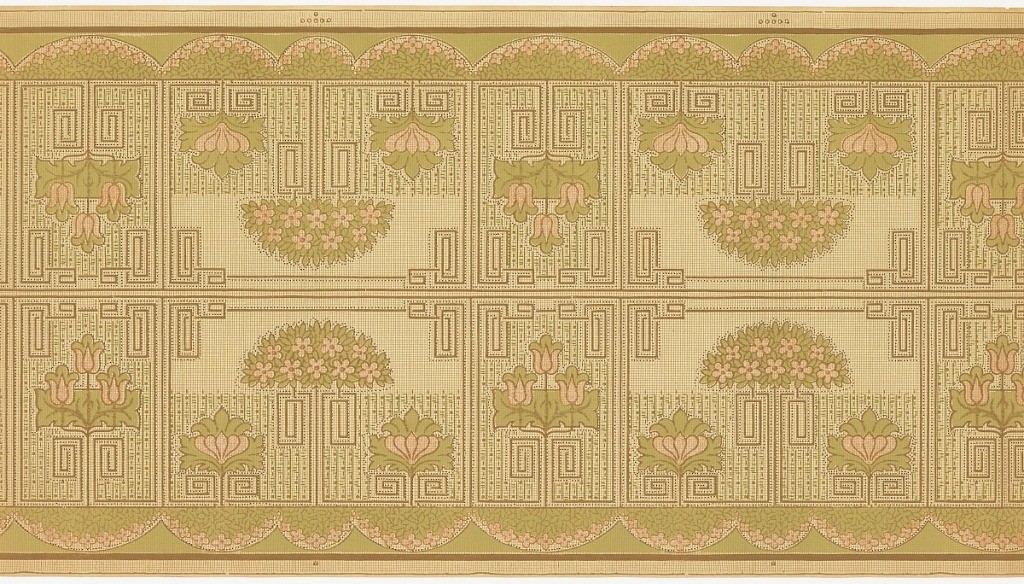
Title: Frieze
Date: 1905–1915
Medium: Machine-printed paper
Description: Mission style. Border printed two across the width. Alternating rectangular shapes with stylized floral and geometric patterns (key patterns and other geometric designs). The flowers in the smaller rectangles are a set of three tulips and in the larger rectangles are flowering bushes set above two large flowers. The bottom has a scalop design with floral bushes.All forms are outlined in beading. Ungrounded and covered in a grid. Printed in pink liquid mica, green and brown.